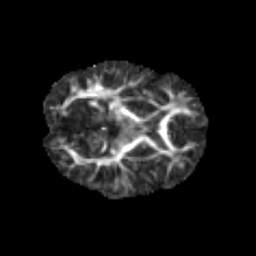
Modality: FA
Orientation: axial
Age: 6
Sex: male
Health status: healthy